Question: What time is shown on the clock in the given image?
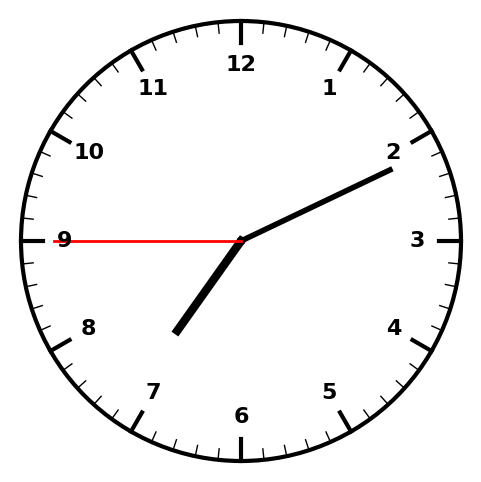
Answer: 07:10:45